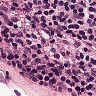
Metastatic tissue present: no